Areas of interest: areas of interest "Clothing, Shoes, Hats and Leather Goods Store"
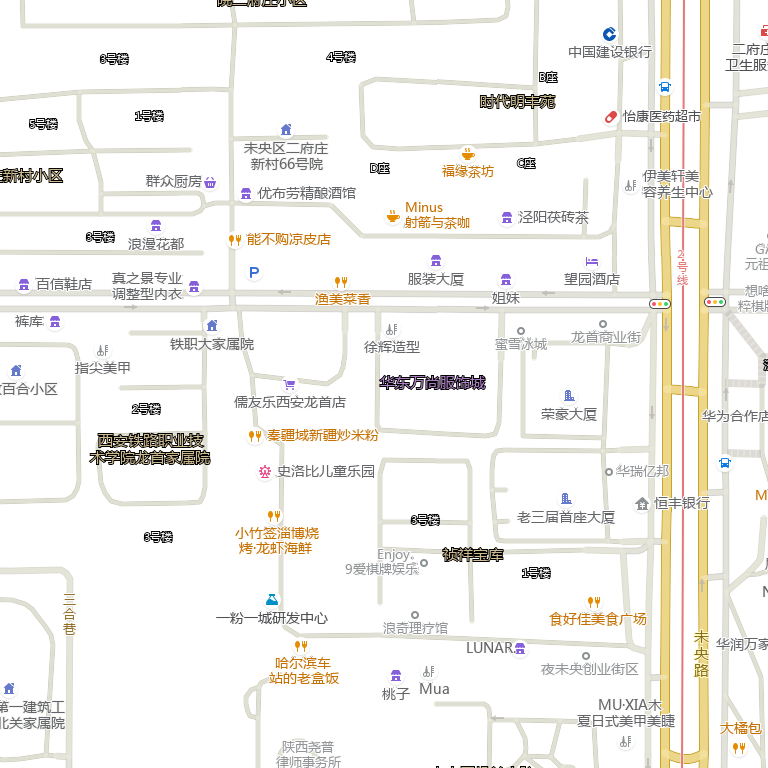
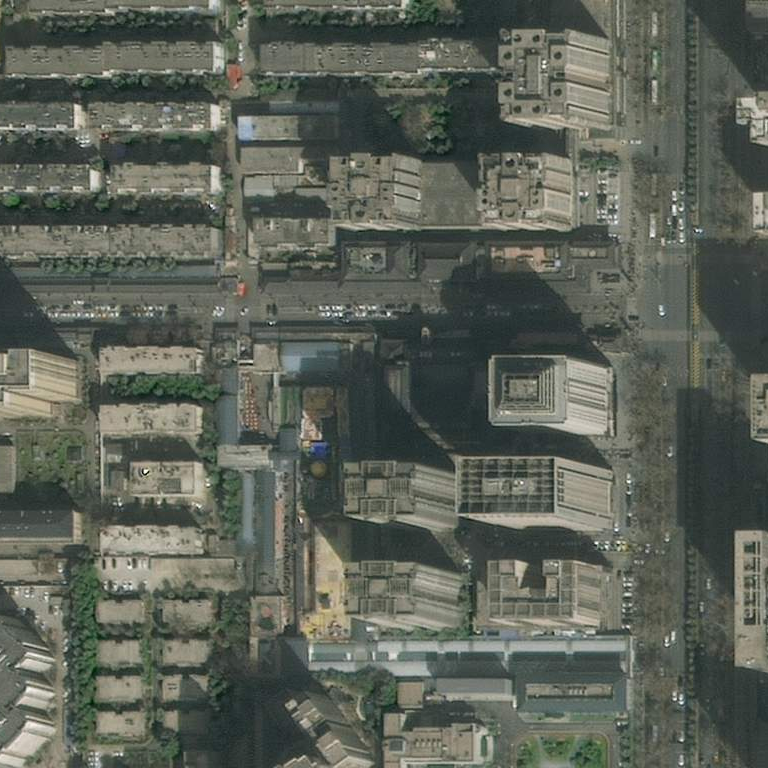